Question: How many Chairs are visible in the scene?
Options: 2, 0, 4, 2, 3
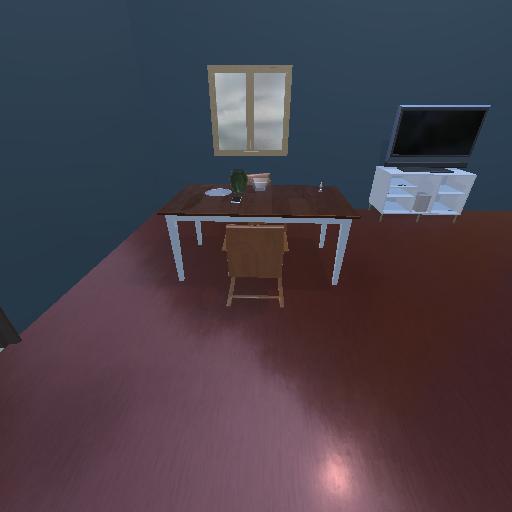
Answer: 2